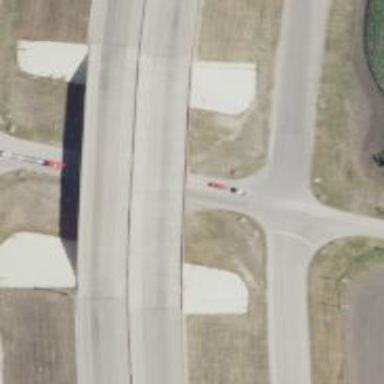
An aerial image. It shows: Motorway bridge.